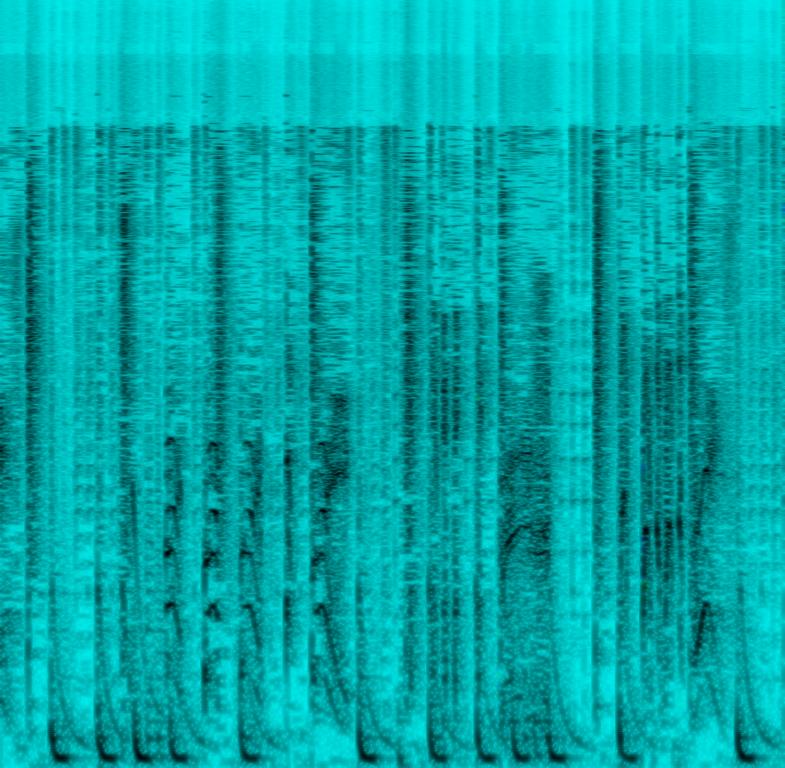
This DJ song features a DJ console being used to mix music. Vinyl scratching is played  in this clip. The voice is also cut as a DJ drop for this song. The percussion plays a simple steady beat in common time. This song can be played at a DJ party.